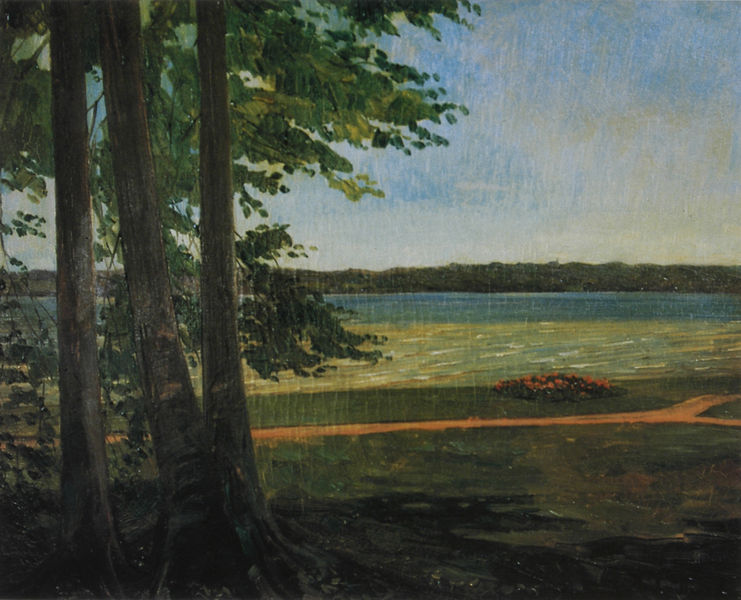
Titel: Drei Buchen mit Blumenboskett
Künstler: Heinrich Wilhelm Trübner
Institution: (Privatbesitz)
Schlagwörter: baum, blau, blätter, dunkel, gemälde, himmel, laub, meer, schatten, wasser, wolken, baumstämme, bäume, fluss, gelb, grün, impressionismus, landschaft, ocker, see, ufer, äste, abend, blume, blumen, braun, frankreich, licht, orange, schwarz, strasse, vordergrund, weiss, zeichnung, ausblick, blüte, blüten, gras, rasen, rosen, rot, weg, wiese, wolke, malerei, bild, öl, ast, birken, erde, feld, felder, horizont, hügel, natur, stamm, weide, zweige, busch, büsche, flach, flachland, pfad, boden, insel, realismus, pflanze, craquelee, hübsch, wald, deutschland, strand, wellen, studie, moderne, mittag, berge, bergkette, strom, luft, querformat, stämme, stimmung, frühling, bucht, waldrand, gemalt, wurzel, gestade, klassische moderne, laubbaum, baumgruppe, wurzeln, grab, romantisch, rinde, blattwerk, laubbäume, beet, blumenbeet, grpn, stimmungsbild, licht und schatten, schaten, weggabelung, gabelung, bewuchs, goldener schnitt, farbkontrast, starnberger see, farbperspektive, blötter, wegkreuzung, 1900